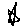
Label: star